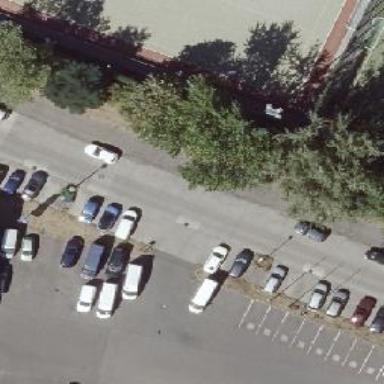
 while the road is made of concrete plates."